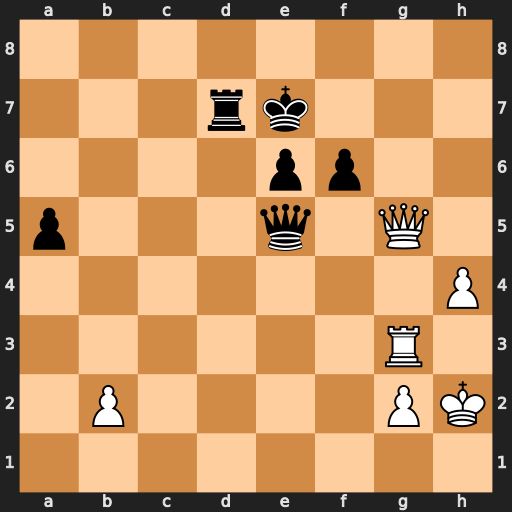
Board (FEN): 8/3rk3/4pp2/p3q1Q1/7P/6R1/1P4PK/8
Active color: w
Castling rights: -
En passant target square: -
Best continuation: Qxe5 fxe5 Rg7+ Ke8 Rxd7